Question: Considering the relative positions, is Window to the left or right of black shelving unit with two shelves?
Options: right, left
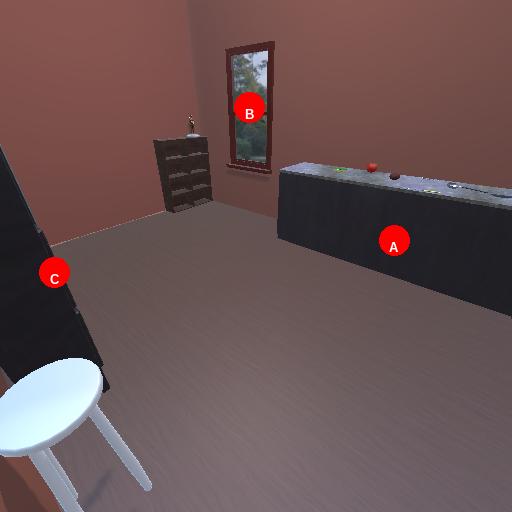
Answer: right